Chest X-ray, AP view. Patient: 58 years old, sex M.
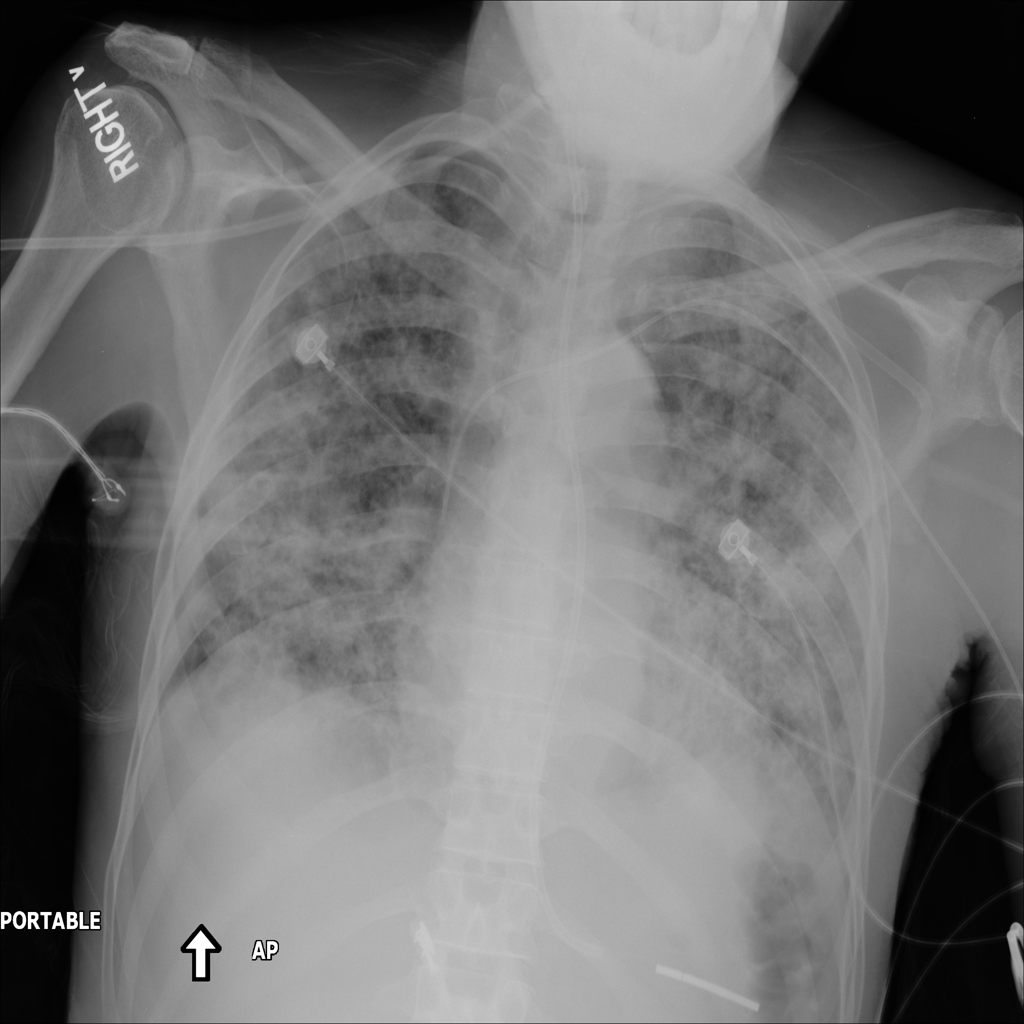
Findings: Infiltration